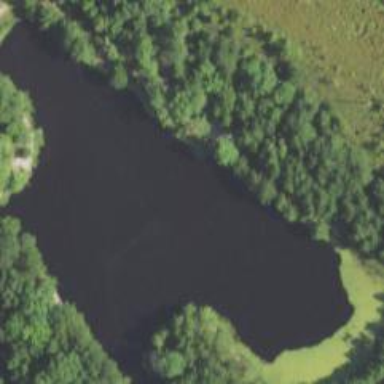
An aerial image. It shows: Beautiful lake surrounded by nature.